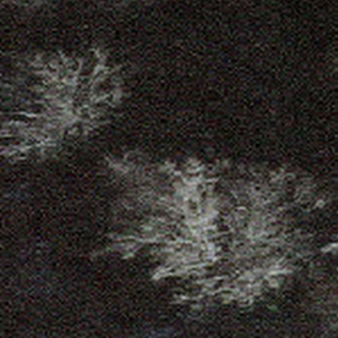
Label: other